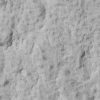
Atmospheric dust classification: not_dusty